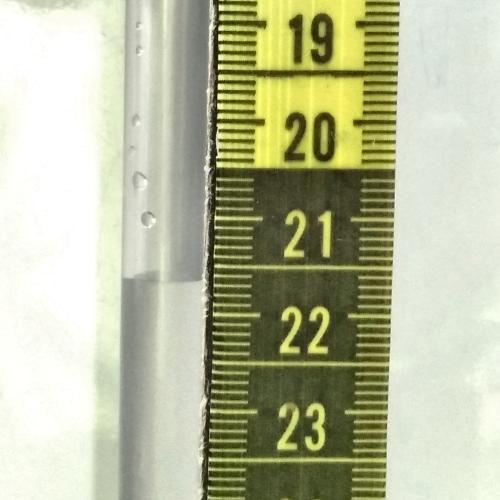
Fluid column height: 21.7 cm